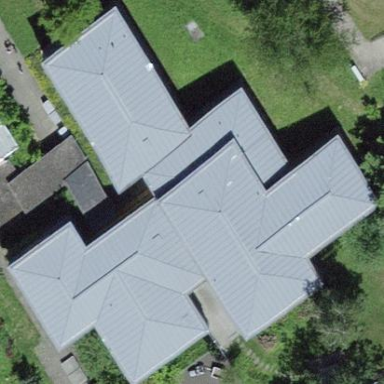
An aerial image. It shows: School building or complex.